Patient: sex M, age 48
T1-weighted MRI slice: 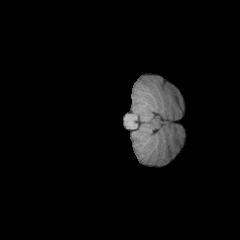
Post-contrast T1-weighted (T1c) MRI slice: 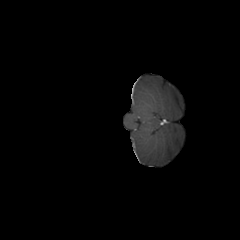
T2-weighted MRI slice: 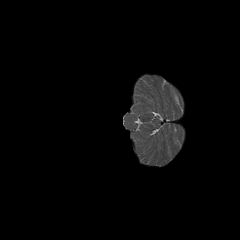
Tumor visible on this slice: no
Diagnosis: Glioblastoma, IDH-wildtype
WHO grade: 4